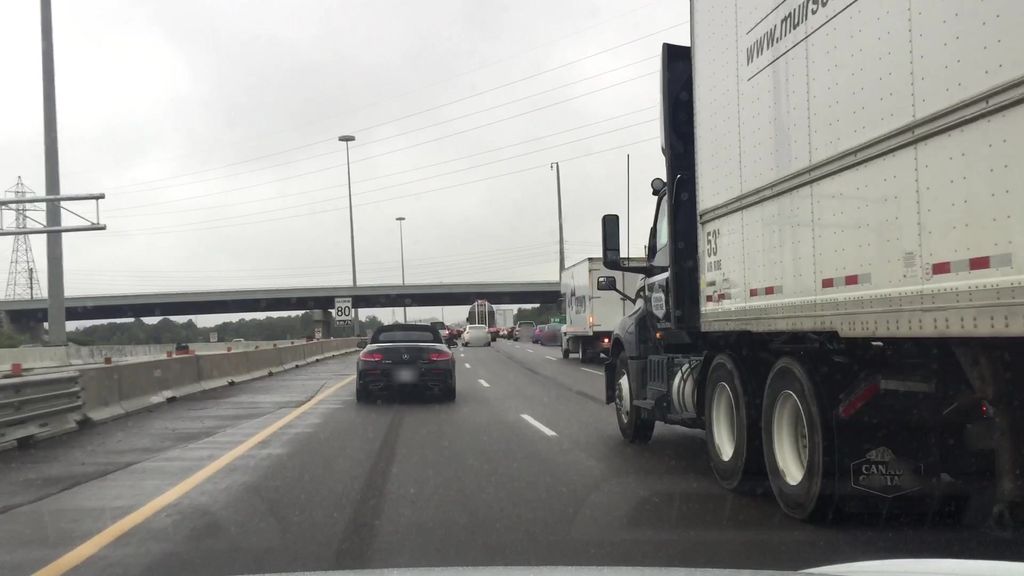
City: kitchener-waterloo